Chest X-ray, PA view. Patient: 58 years old, sex F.
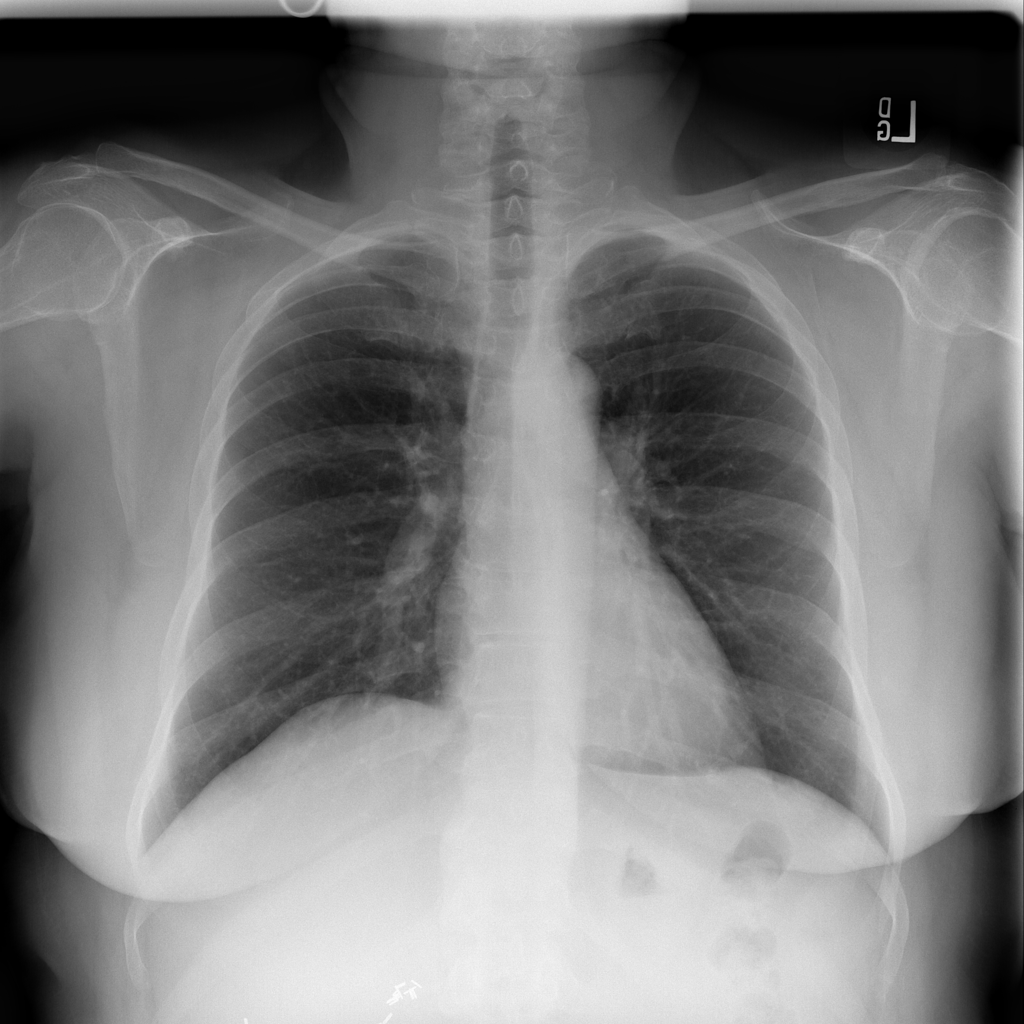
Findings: No Finding